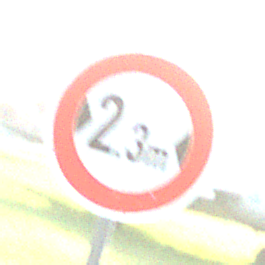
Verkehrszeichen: TatsaechlicheBreite2Komma3
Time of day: SunriseSunset
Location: Outdoor (Special)
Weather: Clear
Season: NotSpecified
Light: Natural